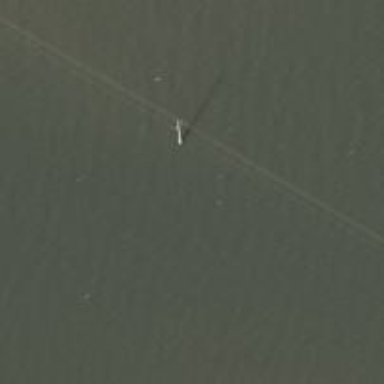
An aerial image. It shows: Power pole.